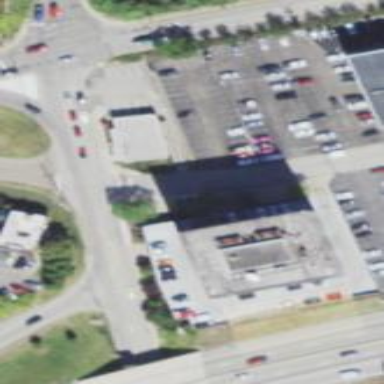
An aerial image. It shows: Multi-storey parking building.